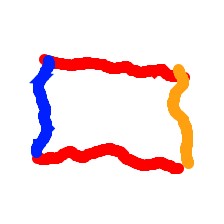
Shape: rectangle